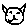
Label: cat